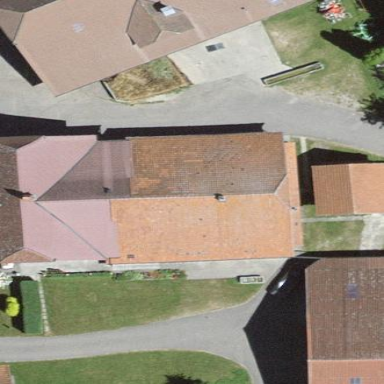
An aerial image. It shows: Residential building.